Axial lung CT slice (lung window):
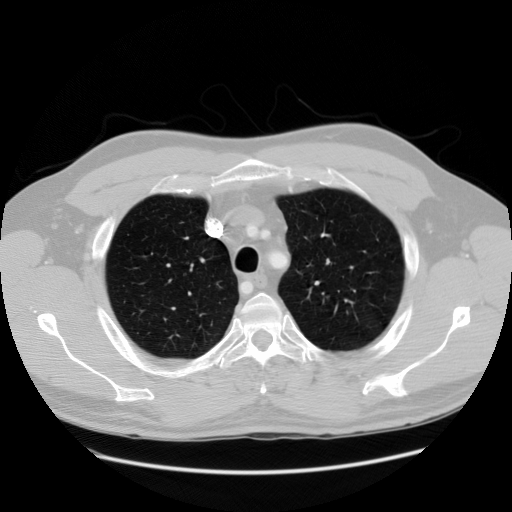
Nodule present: no